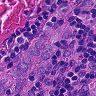
Metastatic tissue present: yes